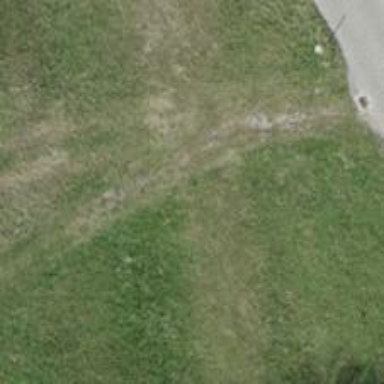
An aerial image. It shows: Grass track with Grade 4 tracktype.